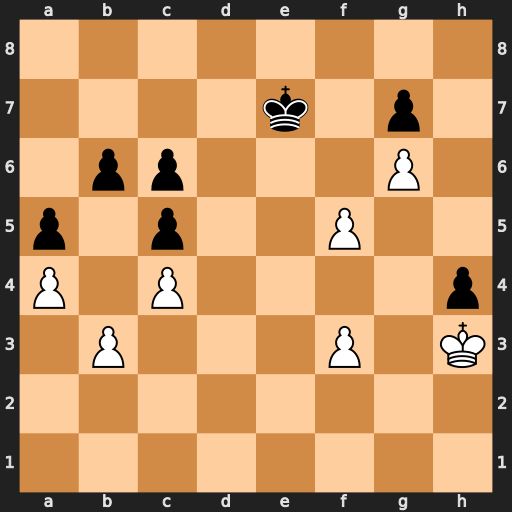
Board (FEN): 8/4k1p1/1pp3P1/p1p2P2/P1P4p/1P3P1K/8/8
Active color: w
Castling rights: -
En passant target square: -
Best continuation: Kxh4 Kf6 Kg4 Ke5 Kg5